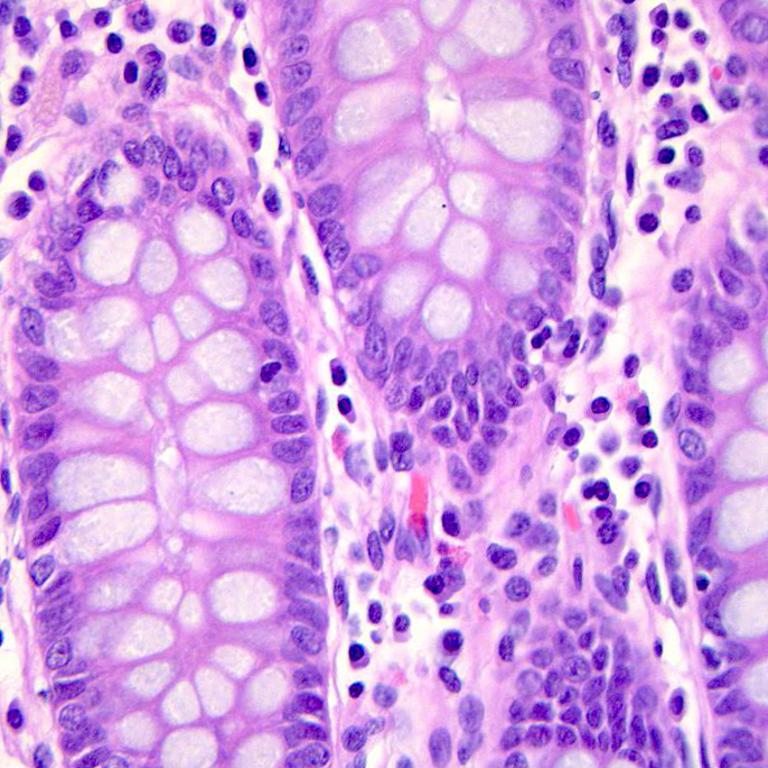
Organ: colon
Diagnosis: benign